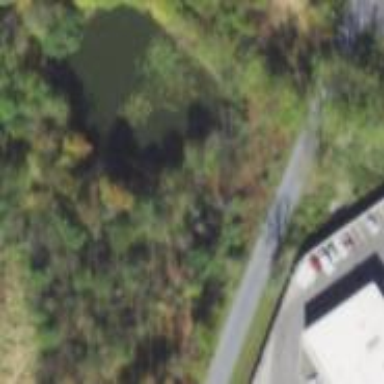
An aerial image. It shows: Pond surrounded by natural water.